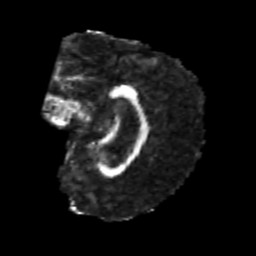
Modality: FA
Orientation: sagittal
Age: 23
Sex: female
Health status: healthy
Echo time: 0.074 s